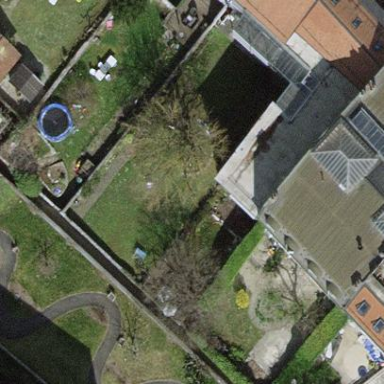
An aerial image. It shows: Garden enclosed by fence.